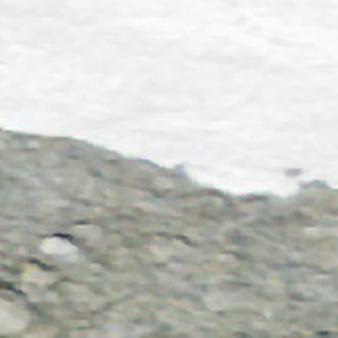
Label: other